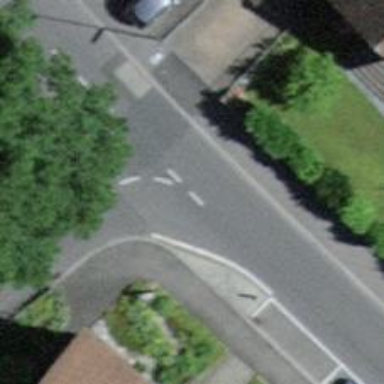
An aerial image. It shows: Residential road with asphalt surface. There is sidewalk on the left side.